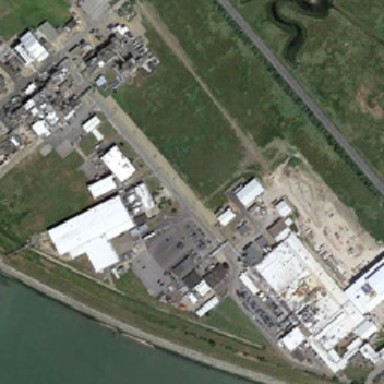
The building with parking is near the river and green meadow .